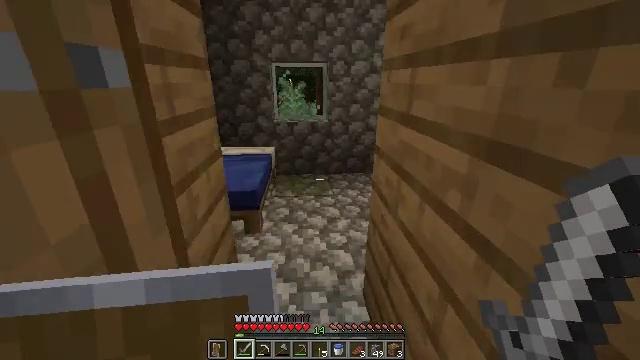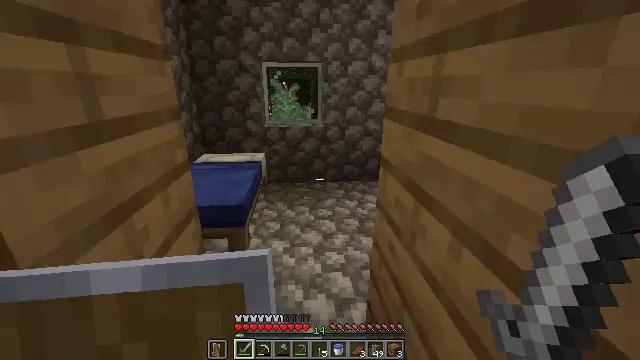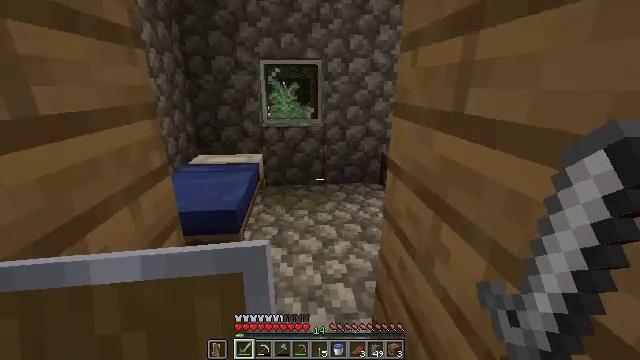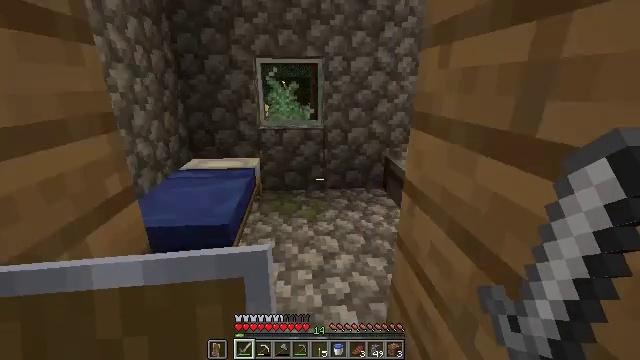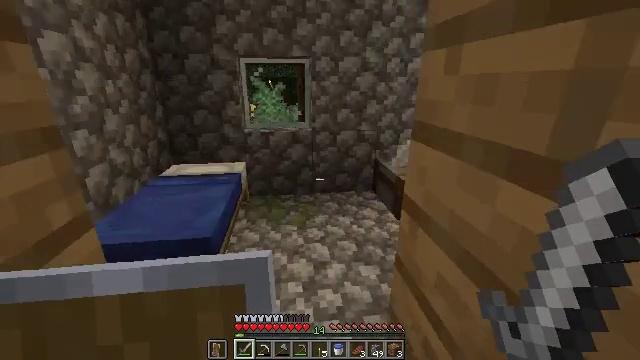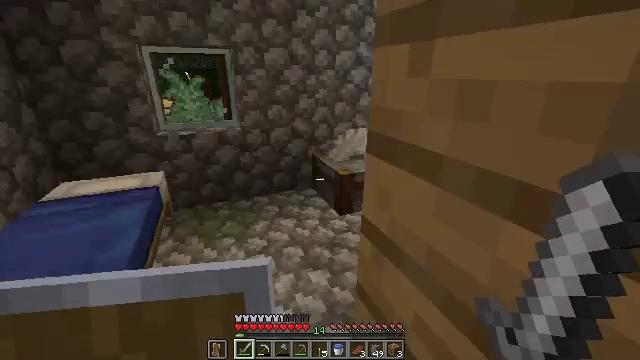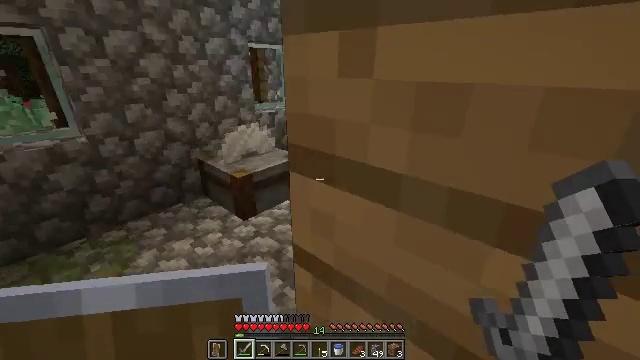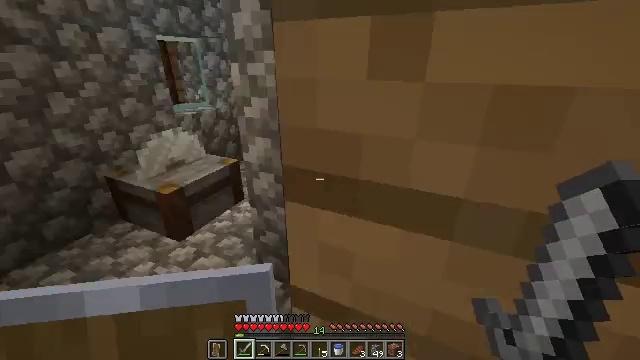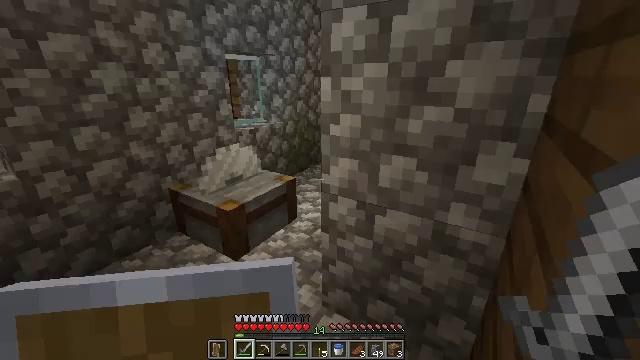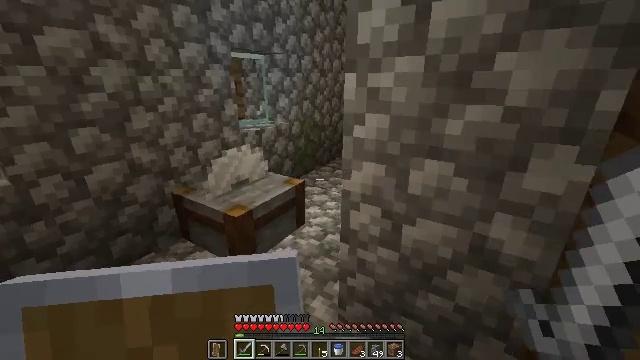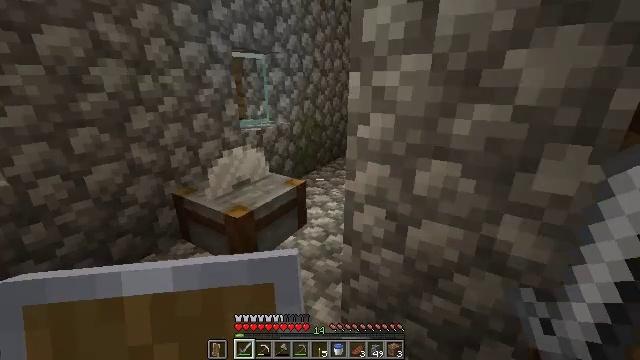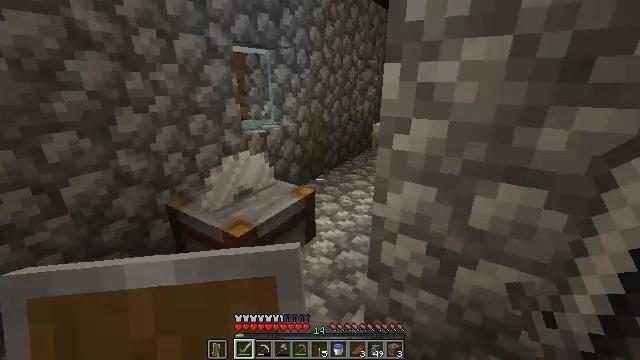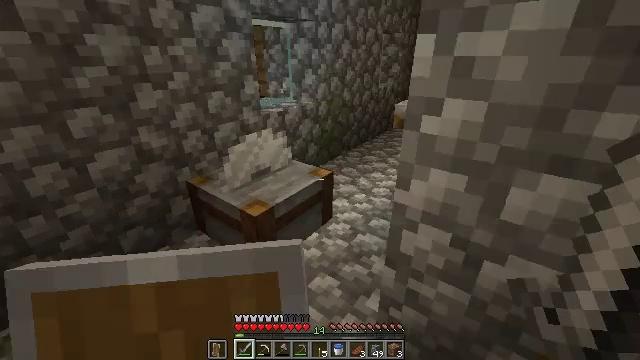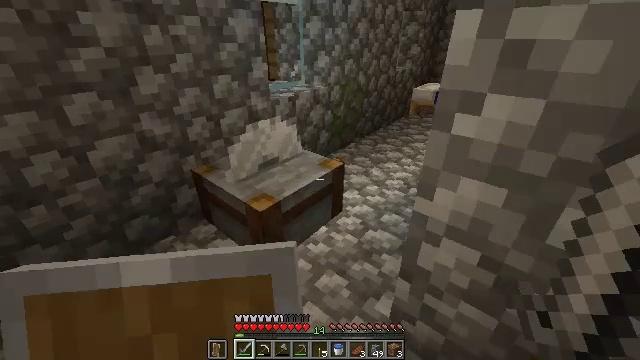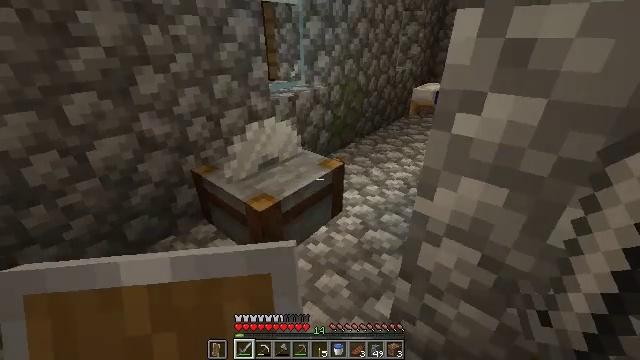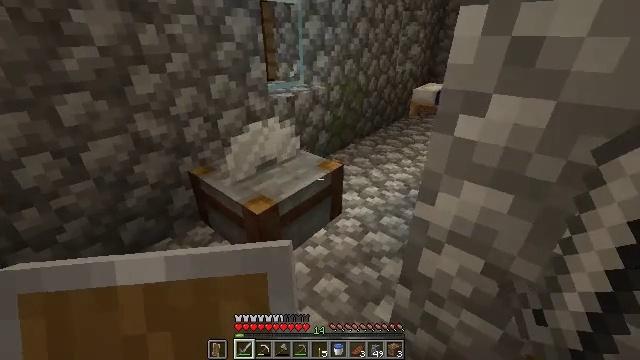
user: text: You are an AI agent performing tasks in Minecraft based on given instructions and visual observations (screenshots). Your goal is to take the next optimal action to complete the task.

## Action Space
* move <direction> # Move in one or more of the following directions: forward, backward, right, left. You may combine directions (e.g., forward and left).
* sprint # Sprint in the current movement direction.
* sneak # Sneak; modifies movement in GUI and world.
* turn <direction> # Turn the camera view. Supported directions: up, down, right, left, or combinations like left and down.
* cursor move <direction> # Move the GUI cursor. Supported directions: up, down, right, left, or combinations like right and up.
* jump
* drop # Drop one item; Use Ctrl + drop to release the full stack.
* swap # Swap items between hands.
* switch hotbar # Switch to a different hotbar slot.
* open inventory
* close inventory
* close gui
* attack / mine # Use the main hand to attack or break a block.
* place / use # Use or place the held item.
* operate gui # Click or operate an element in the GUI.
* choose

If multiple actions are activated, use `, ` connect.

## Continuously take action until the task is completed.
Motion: motion action
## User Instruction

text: Attack the spruce door to gather it.
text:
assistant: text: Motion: move forward, turn right
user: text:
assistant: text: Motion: move forward
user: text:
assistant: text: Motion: move forward
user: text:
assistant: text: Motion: move forward, turn right
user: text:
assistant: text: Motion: move forward, turn right and down
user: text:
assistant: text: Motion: move forward and move left, turn right and down
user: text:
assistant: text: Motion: move forward and move left, turn right
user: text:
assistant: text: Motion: move forward and move left, turn left and up
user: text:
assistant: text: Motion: move forward
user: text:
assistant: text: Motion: move forward
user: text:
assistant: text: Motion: move forward
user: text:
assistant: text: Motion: turn left and down
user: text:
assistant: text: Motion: turn left and down
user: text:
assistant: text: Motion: no_op
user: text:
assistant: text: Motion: no_op
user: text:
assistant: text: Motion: no_op
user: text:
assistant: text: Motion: no_op
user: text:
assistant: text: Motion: no_op
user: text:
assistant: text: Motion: move left, turn right and up
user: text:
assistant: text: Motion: move left, turn right and up
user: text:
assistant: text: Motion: move left, turn right
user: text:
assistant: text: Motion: move left, turn right
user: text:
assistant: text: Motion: move back and move left, turn right and up
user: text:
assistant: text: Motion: move back and move left
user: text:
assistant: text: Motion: move back and move left
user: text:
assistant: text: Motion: move back and move left, turn right
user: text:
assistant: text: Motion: move back and move left, turn right
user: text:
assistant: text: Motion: move back and move left, turn right
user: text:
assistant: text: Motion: turn right
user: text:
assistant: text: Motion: no_op